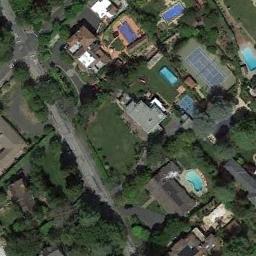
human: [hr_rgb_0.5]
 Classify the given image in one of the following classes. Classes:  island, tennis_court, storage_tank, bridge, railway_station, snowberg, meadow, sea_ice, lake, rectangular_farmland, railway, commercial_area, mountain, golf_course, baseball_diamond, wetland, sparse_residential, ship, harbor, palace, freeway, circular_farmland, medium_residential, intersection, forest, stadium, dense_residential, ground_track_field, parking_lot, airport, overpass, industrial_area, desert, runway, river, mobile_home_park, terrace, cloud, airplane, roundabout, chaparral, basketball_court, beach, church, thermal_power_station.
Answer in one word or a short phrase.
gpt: tennis_court